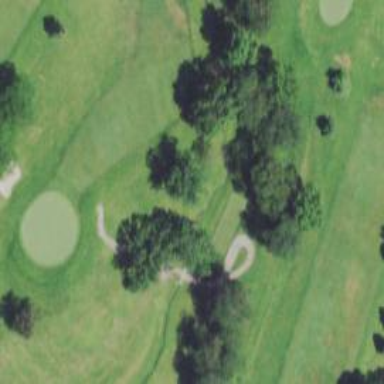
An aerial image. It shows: Grassy area designated as golf fairway.